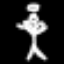
Label: angel